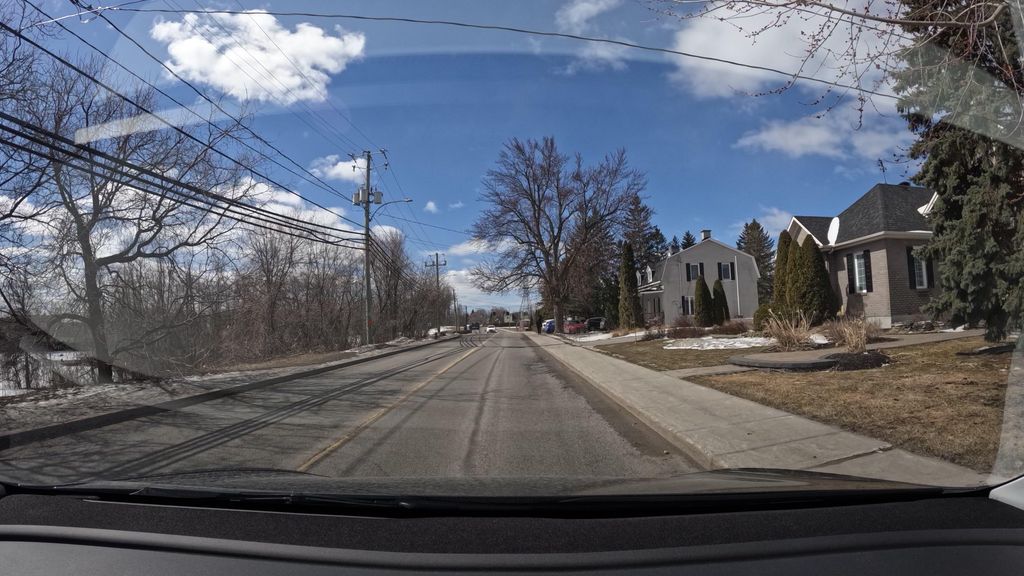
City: montreal